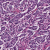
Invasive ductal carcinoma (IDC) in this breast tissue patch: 1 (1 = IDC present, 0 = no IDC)